Question: I have a tabview which has 5 tab.Each and every is a single activity.In one tab it is opening a new activity which opening a alert.Till now every thing works fine.
My problem is when I am coming back from(Back button press) that child activity it is calling onBackPressed of it's parent activity so I am checking the activity name 'getLocalActivityManager().getCurrentActivity().toString()' it also working when I am pressing back button from child activity, It check the activity name using 'getLocalActivityManager().getCurrentActivity().toString()'.
But when I am pressing back button from my parent activity it's giving NullPointer Exception. May be 'getLocalActivityManager().getCurrentActivity().toString()' not working when calling from parent activity

'''
public class ProgressActivity extends ActivityGroup
{
private ArrayList<View> history;
public void onCreate(Bundle savedInstanceState)
{
super.onCreate(savedInstanceState);
setContentView(R.layout.progress_tabview);
this.history = new ArrayList<View>();
}
public void showProgress(View v)
{
Intent intMyProg = new Intent(this,ShowProgress.class);
//intMyProg.setFlags(Intent.FLAG_ACTIVITY_CLEAR_TOP | Intent.FLAG_ACTIVITY_SINGLE_TOP);
//startActivity(intMyProg);
//This will help to open a new activity within existing TabView
//Need to extend ActivityGroup
//Need to declare "private ArrayList<View> history;"
//Need to Define "this.history = new ArrayList<View>();" within onCreate
View MyView = getLocalActivityManager()
.startActivity("MyIntent", intMyProg
.addFlags(Intent.FLAG_ACTIVITY_SINGLE_TOP))
.getDecorView();
replaceView(MyView);
}
public void replaceView(View v)
{
history.add(v);
setContentView(v);
}
//@Override
public void onBackPressed()
{
String activityName = getLocalActivityManager().getCurrentActivity().toString();
if(activityName.contains("ShowProgress"))
{
getCurrentActivity().onBackPressed();
}
else
{
Toast.makeText(getApplicationContext(), "Back button from parent Activity", Toast.LENGTH_SHORT).show();
//finish();
}
}
}
'''
'''
public class ShowProgress extends ActivityGroup
{
private ArrayList<View> history;
public void onCreate(Bundle savedInstanceState)
{
super.onCreate(savedInstanceState);
setContentView(R.layout.progress);
this.history = new ArrayList<View>();
AlertDialog alertDialog = new AlertDialog.Builder(ShowProgress.this.getParent()).create();
alertDialog.setTitle("Hello ...");
alertDialog.setMessage("Hello world this is Anirban !");
alertDialog.setIcon(R.drawable.tick);
alertDialog.setButton("OK", new DialogInterface.OnClickListener()
{
public void onClick(DialogInterface dialog, int which)
{
//Toast.makeText(getApplicationContext(), "You clicked on OK", Toast.LENGTH_SHORT).show();
}
});
alertDialog.show();
}
//@Override
public void onBackPressed()
{
Intent intMyProg = new Intent(this,ProgressActivity.class);
View MyView = getLocalActivityManager()
.startActivity("MyIntent", intMyProg
.addFlags(Intent.FLAG_ACTIVITY_SINGLE_TOP))
.getDecorView();
replaceView(MyView);
}
public void replaceView(View v)
{
history.add(v);
setContentView(v);
}
}
'''
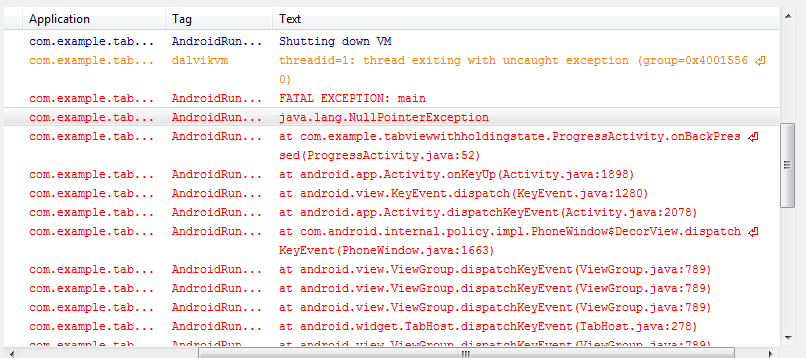
Answer: Since you're getting your error in this procedure, the simplest way to get rid of it would be to change it like this
'''
//@Override
public void onBackPressed()
{
LocalActivityManager localManager = getLocalActivityManager();
Activity currentActivity = null;
if (localManager!=null){
currentActivity = localManager.getCurrentActivity();
}
String activityName = null;
if (currentActivity!=null){
activityName = currentActivity.toString()
}
if(activityName!=null && (activityName.contains("ShowProgress"))
{
getCurrentActivity().onBackPressed();
}
else
{
Toast.makeText(getApplicationContext(), "Back button from parent Activity", Toast.LENGTH_SHORT).show();
//finish();
}
}
'''